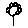
Label: flower